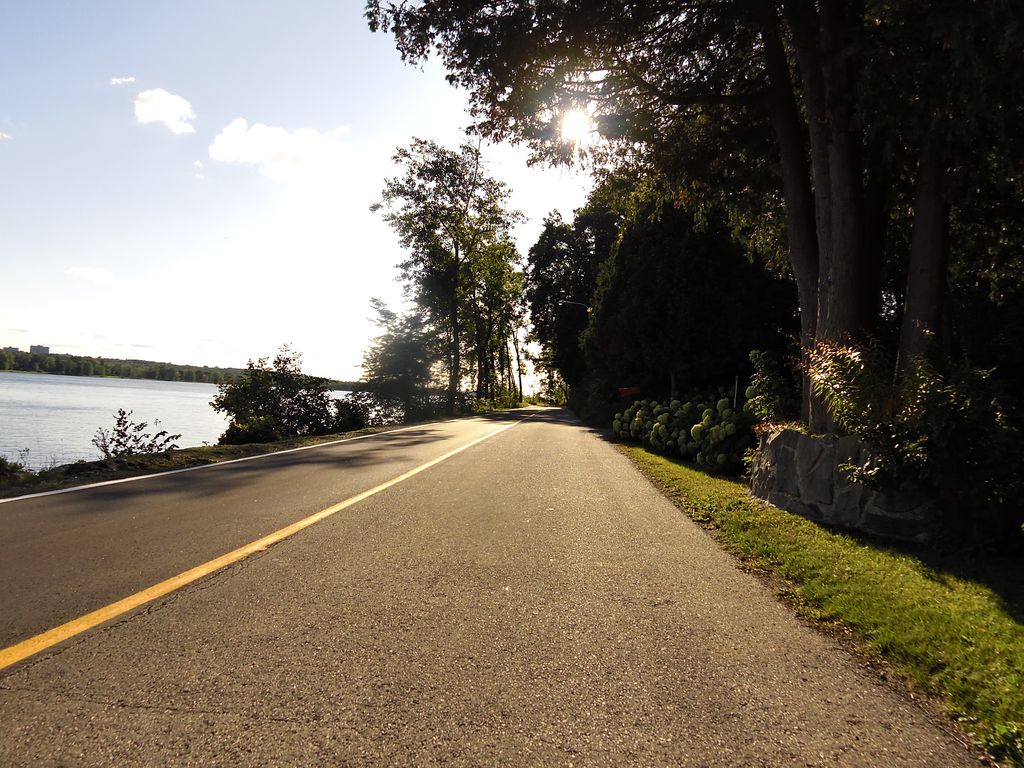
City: ottawa-gatineau